Field crop: maize
Growth stage: 1
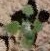
Species: chenopodium